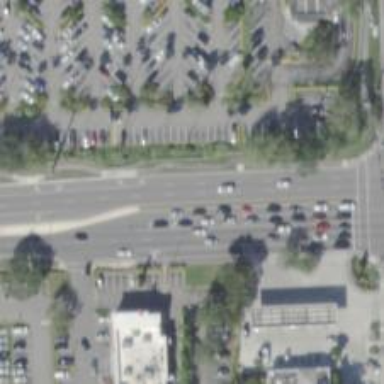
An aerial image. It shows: Secondary road with separate asphalt sidewalk.